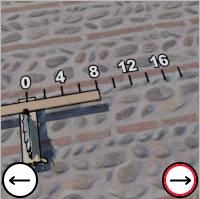
Task: length
Answer: 8
First scale value: 4.0